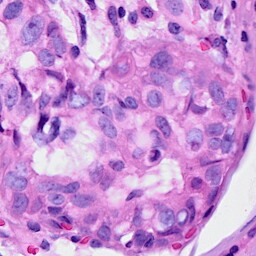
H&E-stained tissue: Breast